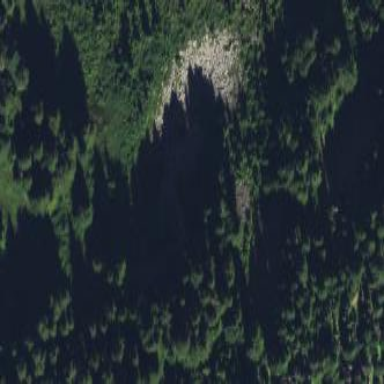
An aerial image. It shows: Natural scree.